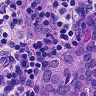
Metastatic tissue present: no